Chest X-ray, PA view. Patient: 48 years old, sex F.
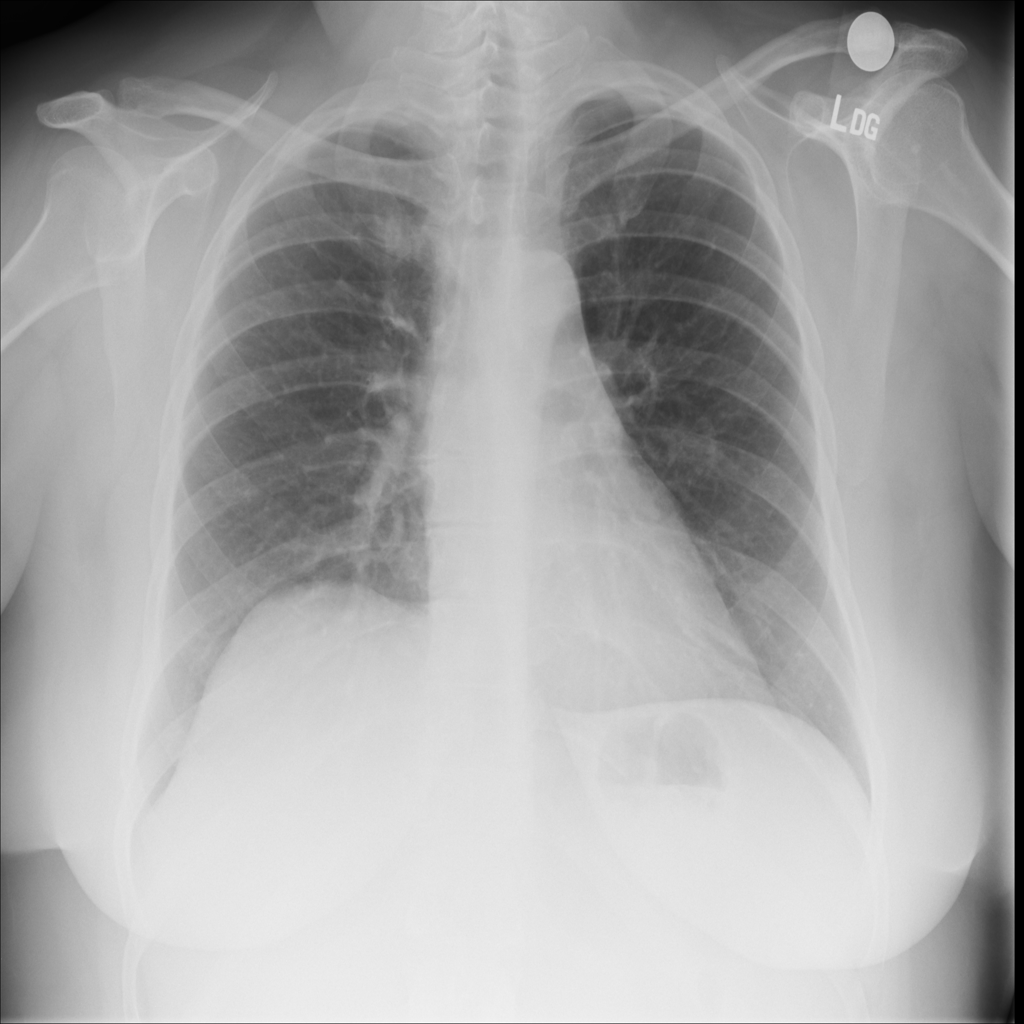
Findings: No Finding